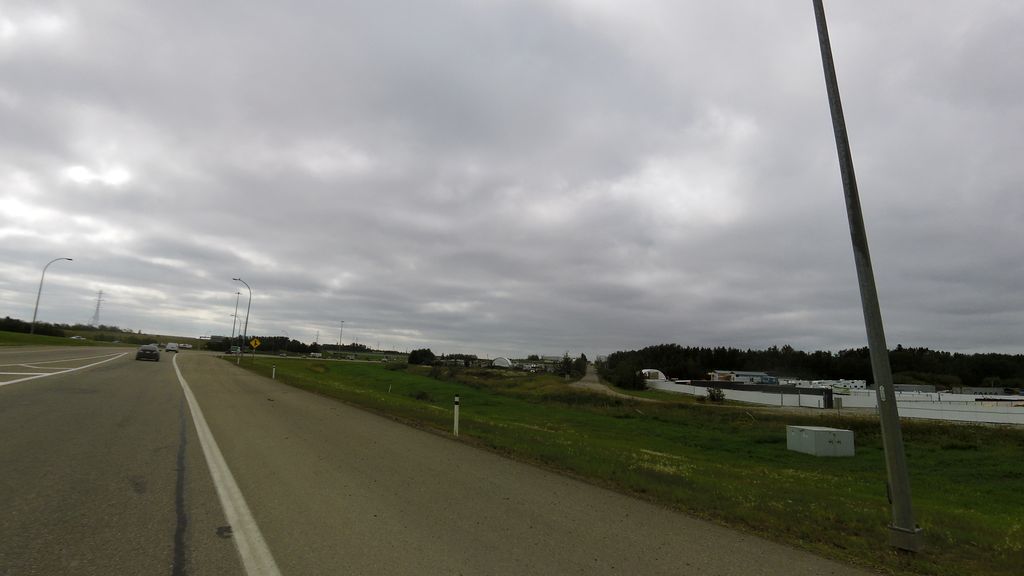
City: edmonton